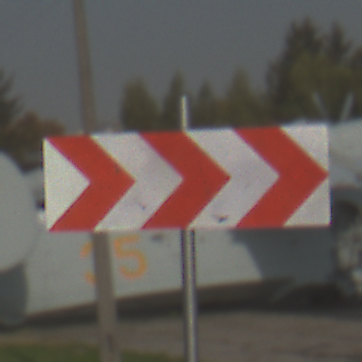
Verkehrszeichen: RichtungstafelnInKurvenGrossLinks
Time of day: MorningAfternoon
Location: Outdoor (Special)
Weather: Clear
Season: NotSpecified
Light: Natural